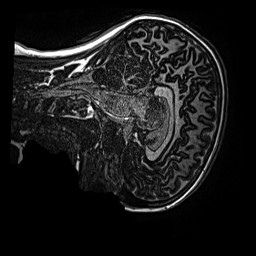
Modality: MP2RAGE
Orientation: sagittal
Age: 12
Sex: female
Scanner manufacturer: siemens
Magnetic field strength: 3 T
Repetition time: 4 s
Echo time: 0.00299 s